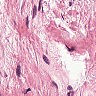
Metastatic tissue present: no